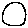
Label: circle